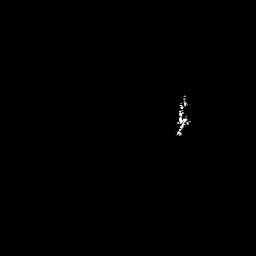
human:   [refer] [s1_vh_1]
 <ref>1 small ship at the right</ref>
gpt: <box>[[67, 44, 74, 53, 0]]</box>